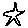
Label: star